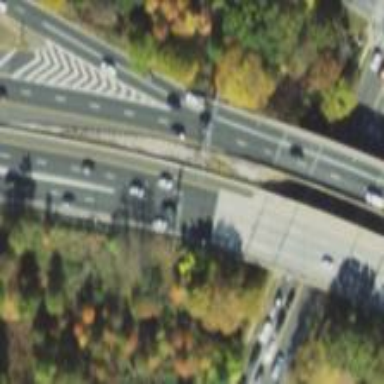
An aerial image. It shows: Motorway.